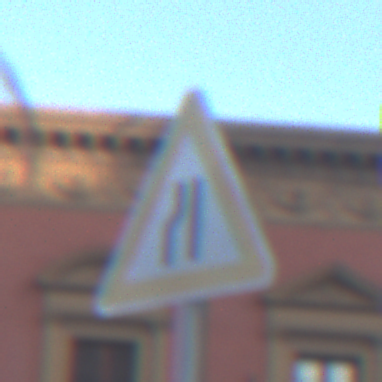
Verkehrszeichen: EinseitigVerengteFahrbahnLinks
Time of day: SunriseSunset
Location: Outdoor (Urban)
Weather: PartlyCloudy
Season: NotSpecified
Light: Natural